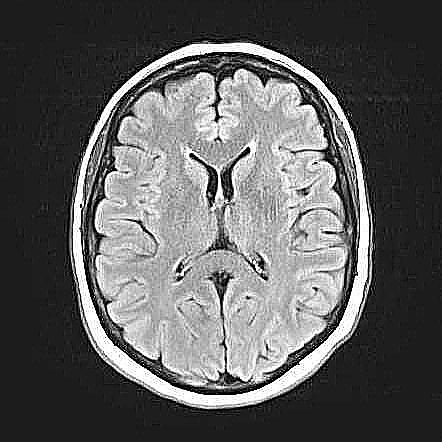
Label: notumor